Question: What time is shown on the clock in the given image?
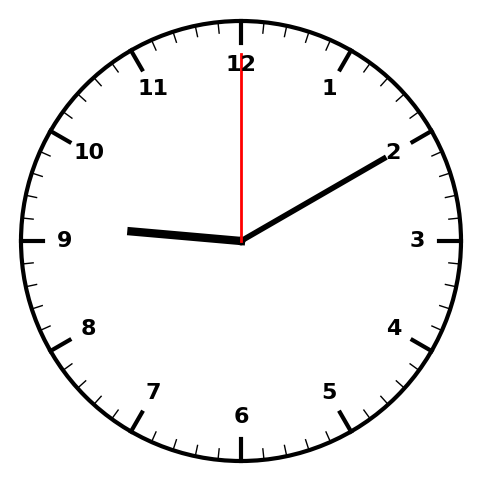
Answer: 09:10:00